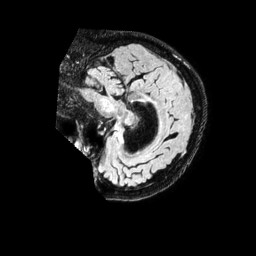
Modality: FLAIR
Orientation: sagittal
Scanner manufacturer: philips
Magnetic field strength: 1.5 T
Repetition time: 4.8 s
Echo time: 0.3364 s